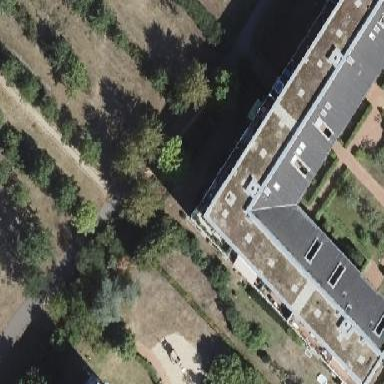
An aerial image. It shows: Apartment building with skillion roof shape.